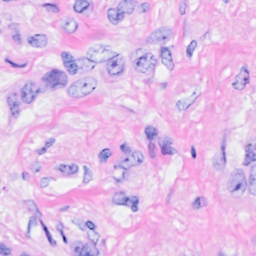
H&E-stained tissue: Breast